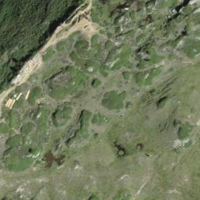
EUNIS habitat code: 26
Species observed at this site:
Oenanthe oenanthe
Falco tinnunculus
Aglais urticae